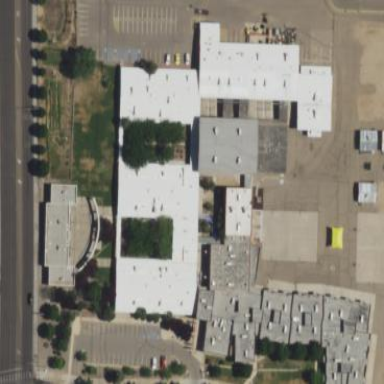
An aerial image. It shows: School building.